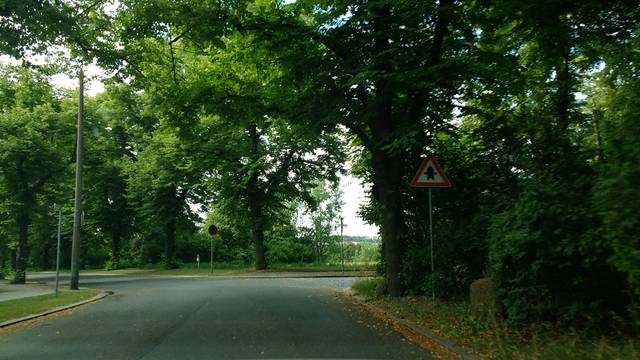
Region: Germany
Coordinates: 51.046, 12.138